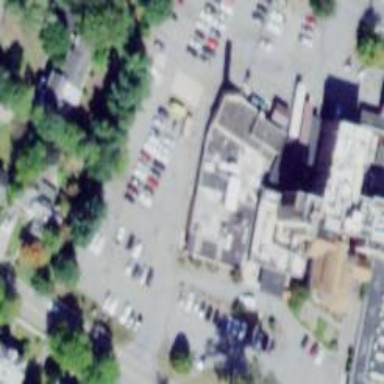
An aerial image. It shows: Hospital building.